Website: apple
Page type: billing-address
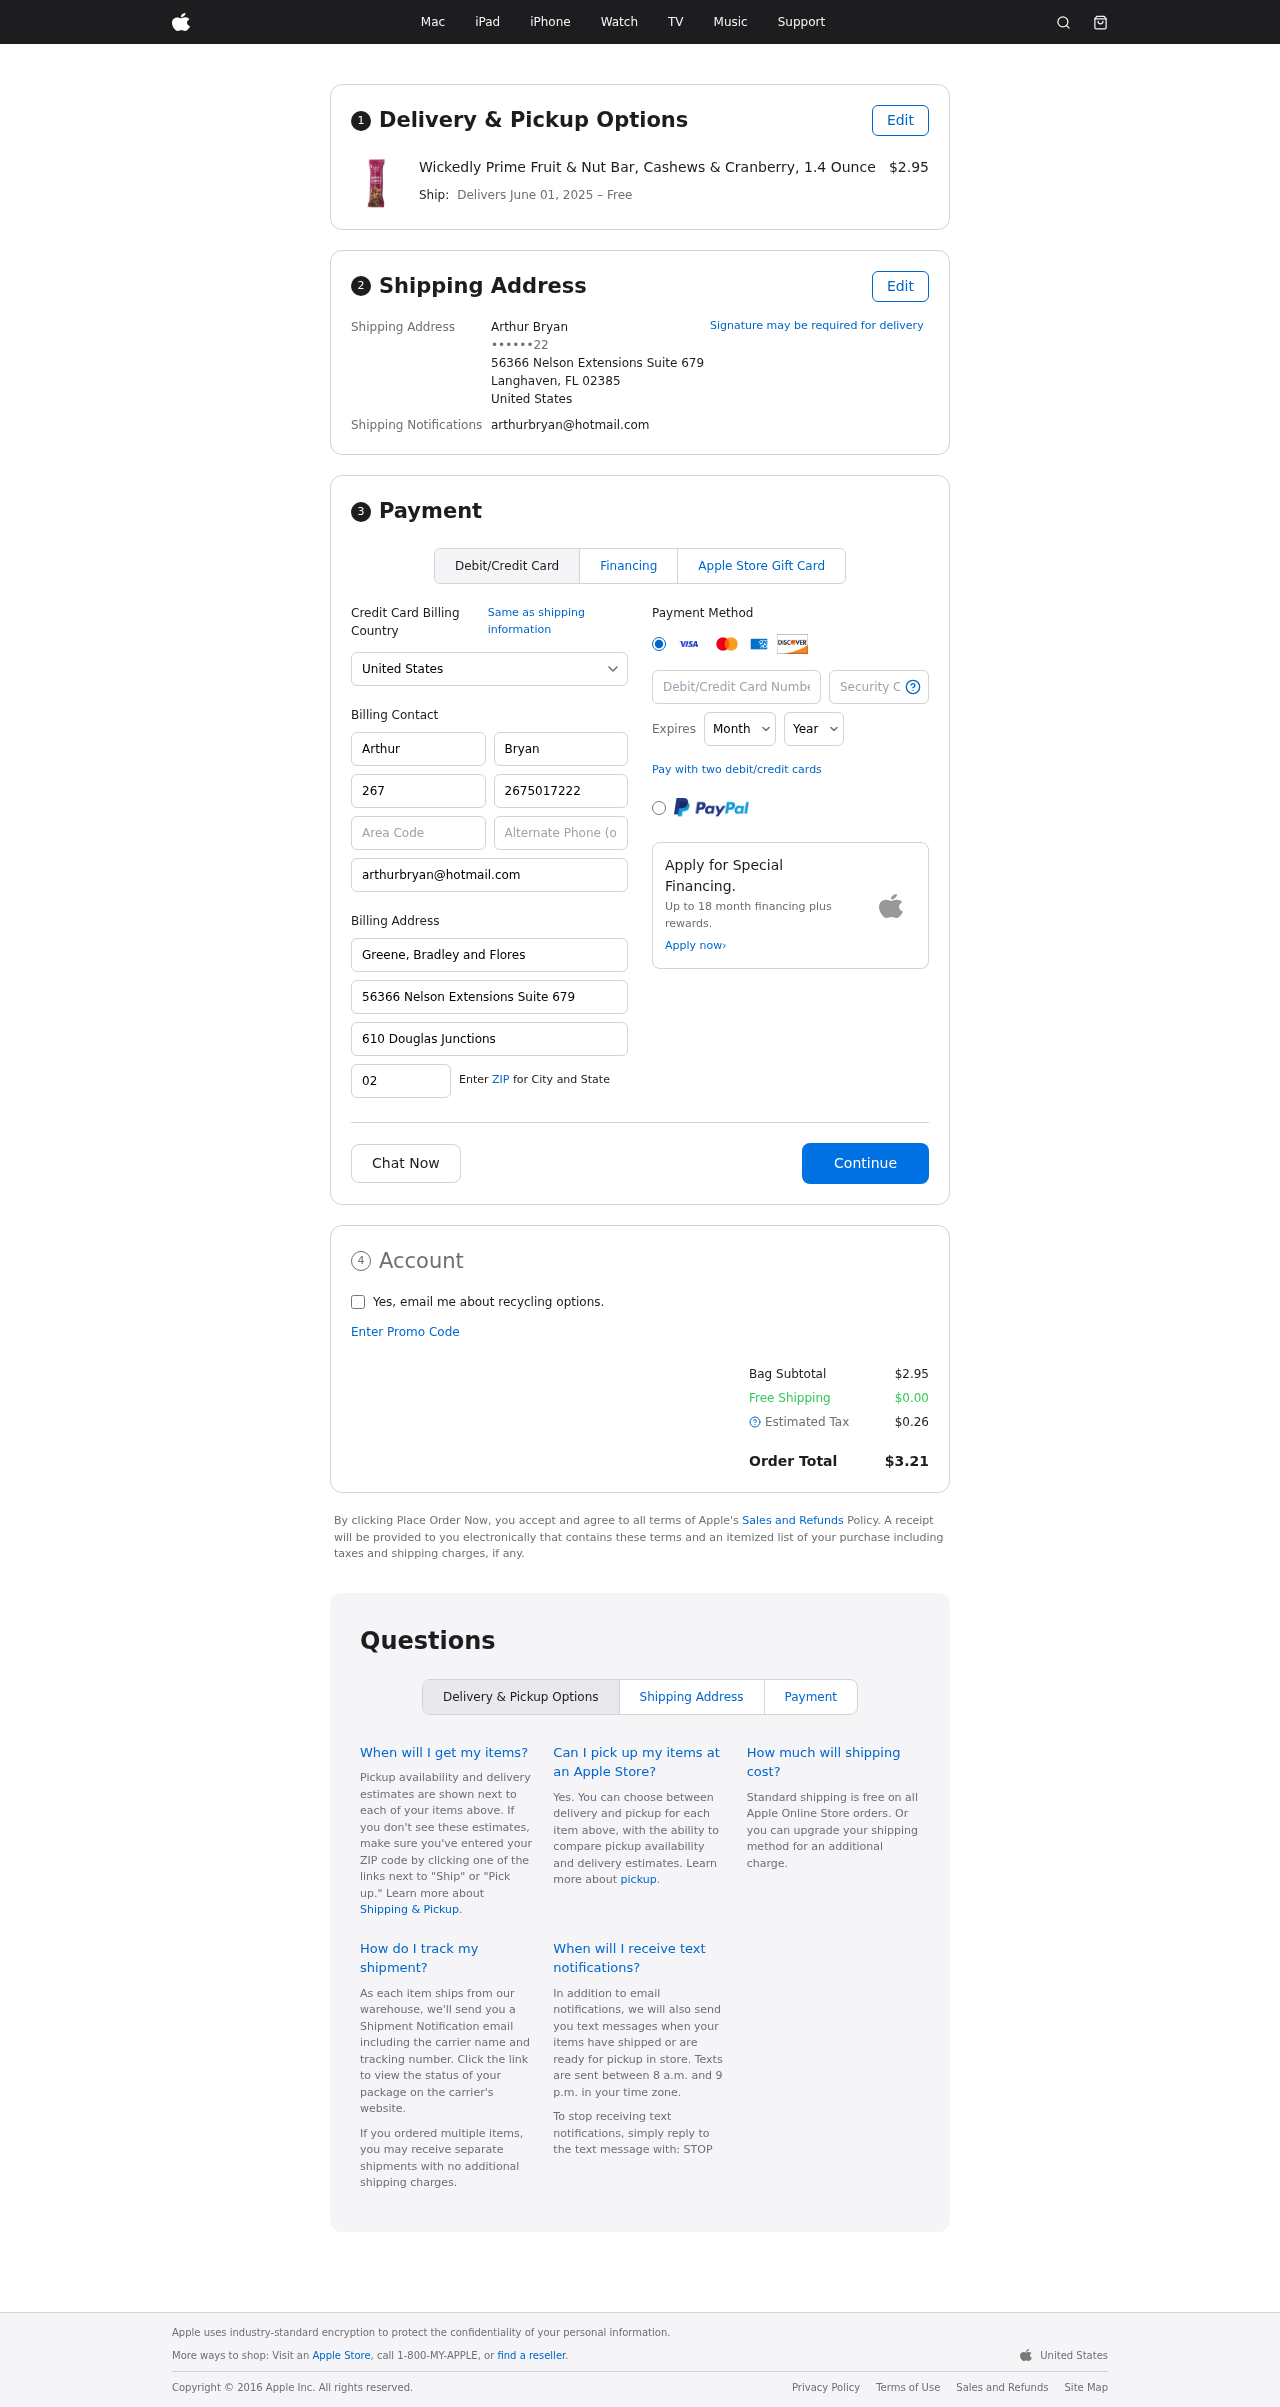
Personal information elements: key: PII_CARD_CVV
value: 167
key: PII_CARD_EXPIRY_MONTH
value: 05
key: PII_CARD_EXPIRY_YEAR
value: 30
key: PII_CARD_NUMBER
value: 2503 7203 3957 6192
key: PII_CITY_STATE_ZIP
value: Langhaven, FL 02385
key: PII_COUNTRY
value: United States
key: PII_EMAIL
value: arthurbryan@hotmail.com
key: PII_FULLNAME
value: Arthur Bryan
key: PII_STREET
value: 56366 Nelson Extensions Suite 679
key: PII_PHONE_MASKED
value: ••••••22
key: PII_BILLING_FIRSTNAME
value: Arthur
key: PII_BILLING_LASTNAME
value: Bryan
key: PII_BILLING_PHONE_AREA
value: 267
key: PII_BILLING_PHONE
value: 2675017222
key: PII_BILLING_EMAIL
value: arthurbryan@hotmail.com
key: PII_BILLING_COMPANY
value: Greene, Bradley and Flores
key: PII_BILLING_STREET
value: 56366 Nelson Extensions Suite 679
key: PII_BILLING_STREET2
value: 610 Douglas Junctions
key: PII_BILLING_POSTCODE
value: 02385
Product elements: key: PRODUCT1_NAME
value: Wickedly Prime Fruit & Nut Bar, Cashews & Cranberry, 1.4 Ounce
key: PRODUCT1_PRICE
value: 2.95
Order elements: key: ORDER_DELIVERY_DATE
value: June 01, 2025
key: ORDER_SUBTOTAL
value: $2.95
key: ORDER_SHIPPING_COST
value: $0.00
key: ORDER_TAX
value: $0.26
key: ORDER_TOTAL
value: $3.21